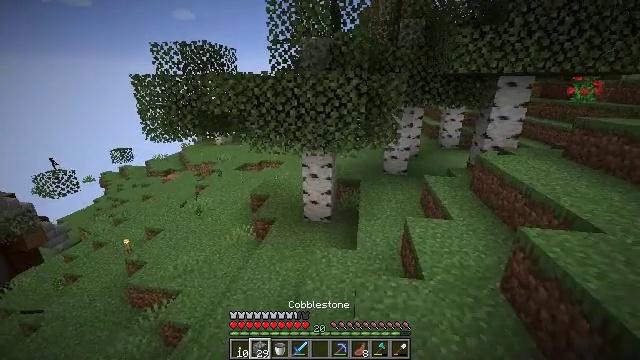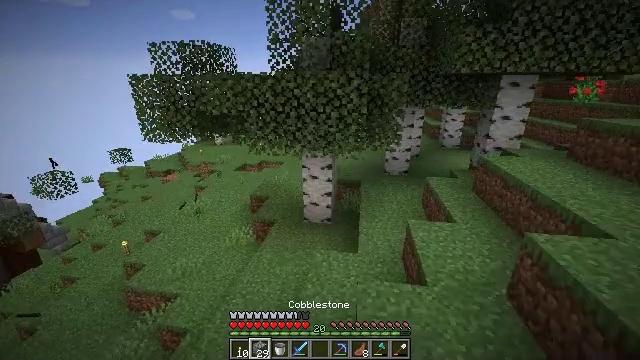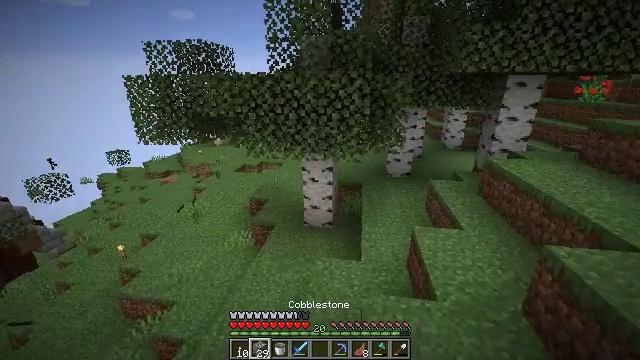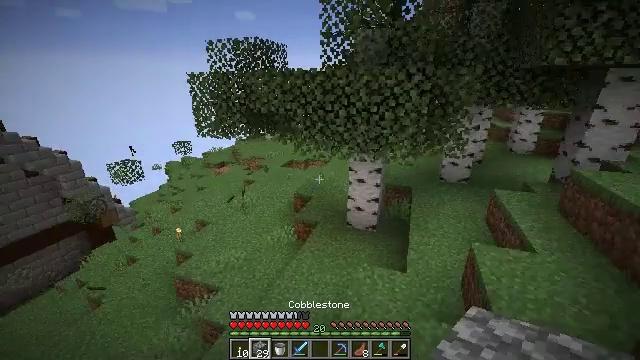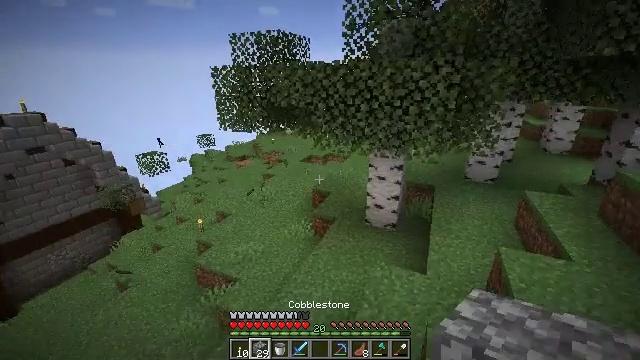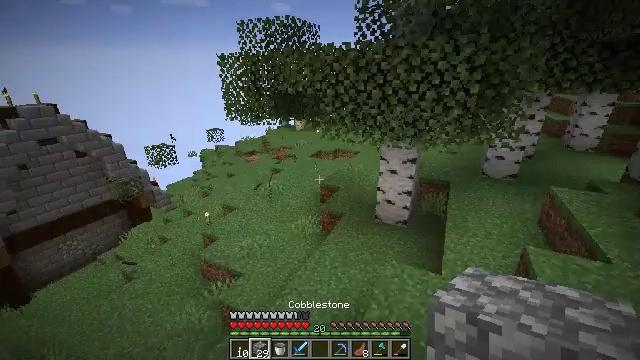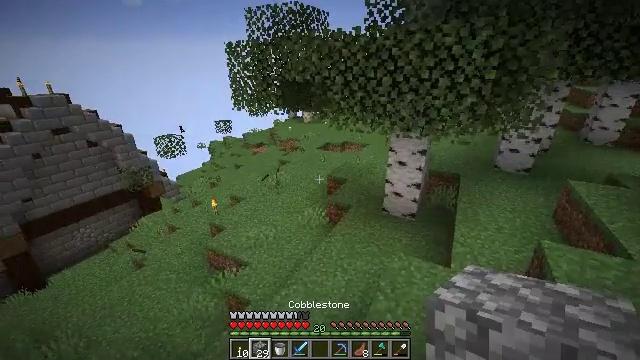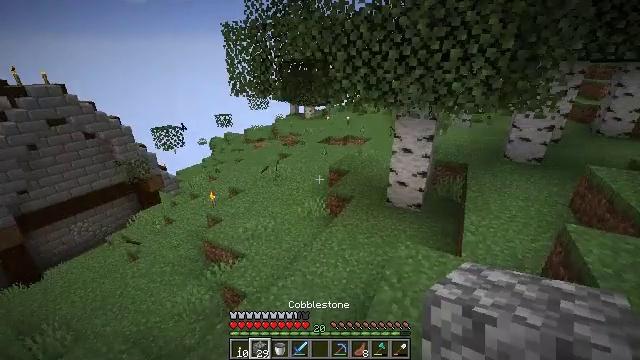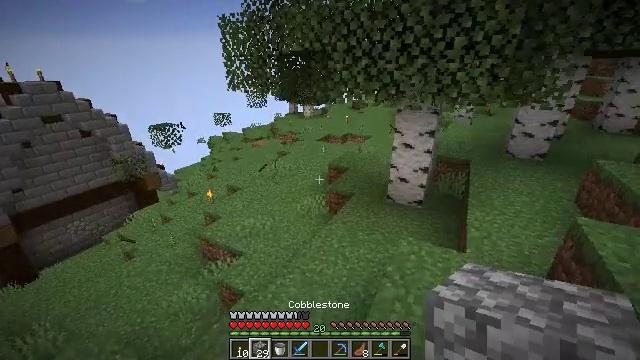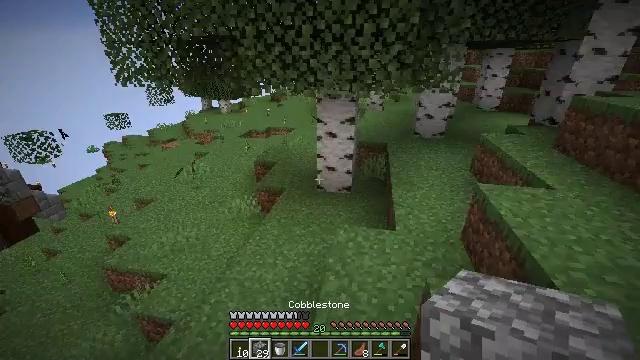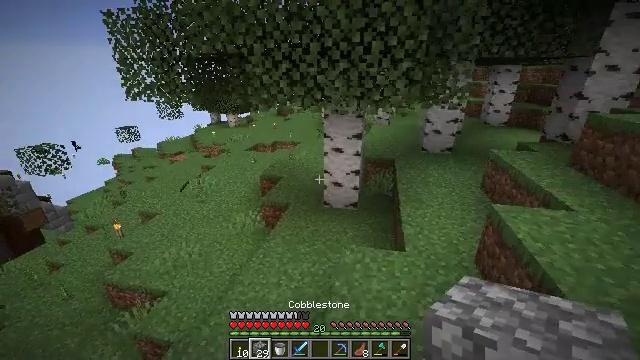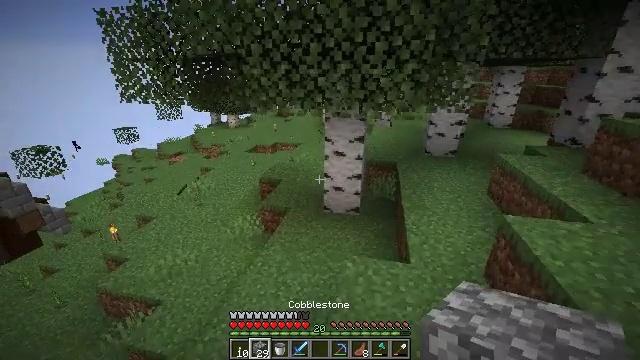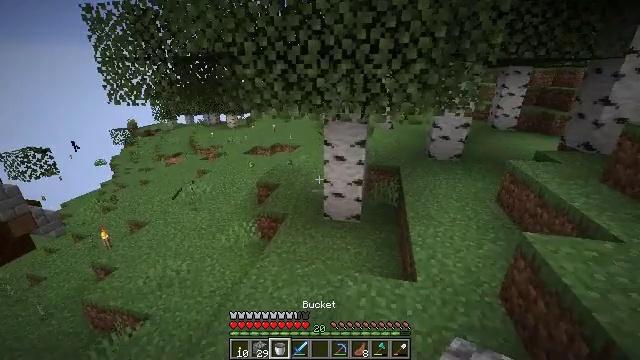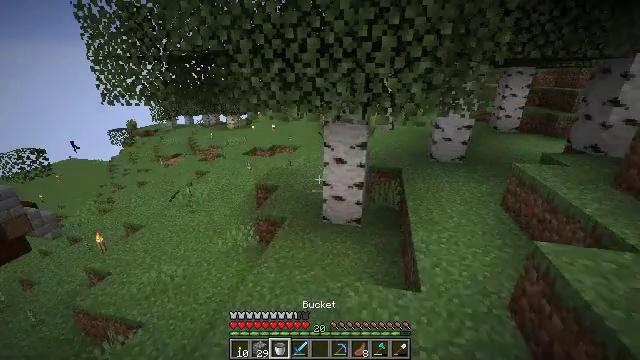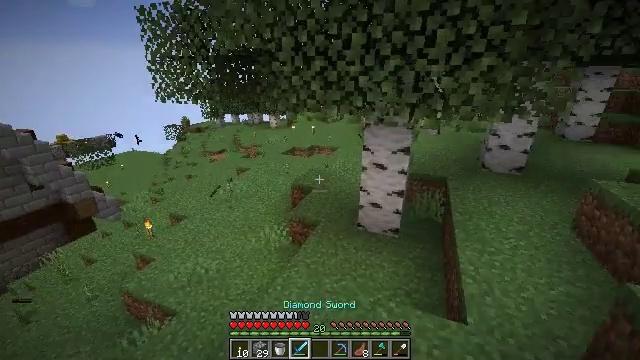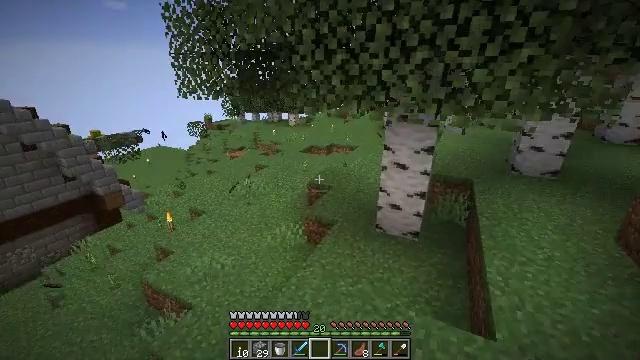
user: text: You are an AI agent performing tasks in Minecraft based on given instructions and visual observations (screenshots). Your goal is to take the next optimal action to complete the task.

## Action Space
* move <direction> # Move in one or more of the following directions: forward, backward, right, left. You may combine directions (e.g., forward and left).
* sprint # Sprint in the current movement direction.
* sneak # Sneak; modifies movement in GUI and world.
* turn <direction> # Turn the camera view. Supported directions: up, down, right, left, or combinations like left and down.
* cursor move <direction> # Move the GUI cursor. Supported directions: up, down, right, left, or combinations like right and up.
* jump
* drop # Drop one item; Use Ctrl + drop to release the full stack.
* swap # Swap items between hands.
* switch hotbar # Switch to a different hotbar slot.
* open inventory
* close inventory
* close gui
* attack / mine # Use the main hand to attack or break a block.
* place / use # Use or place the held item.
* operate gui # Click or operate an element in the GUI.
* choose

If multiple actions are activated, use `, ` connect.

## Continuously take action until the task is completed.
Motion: motion action
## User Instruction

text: Chop down the birch log.
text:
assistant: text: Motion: move forward, attack / mine
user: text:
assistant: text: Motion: move forward, attack / mine
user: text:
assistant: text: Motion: move forward, turn left, attack / mine
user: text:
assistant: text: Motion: move forward, turn left and down, attack / mine
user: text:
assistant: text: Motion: move forward, turn left, attack / mine
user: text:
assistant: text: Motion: move forward, turn left and down, attack / mine
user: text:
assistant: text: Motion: move forward, attack / mine
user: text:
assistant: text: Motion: move forward, attack / mine
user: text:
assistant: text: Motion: move forward, turn right and down, attack / mine
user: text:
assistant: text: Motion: move forward, turn left and up, attack / mine
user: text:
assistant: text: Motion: move forward, attack / mine
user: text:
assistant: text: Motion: move forward, attack / mine
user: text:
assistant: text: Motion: move forward, attack / mine
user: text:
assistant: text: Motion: move forward, turn left, attack / mine
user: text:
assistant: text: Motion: move forward, turn left, attack / mine
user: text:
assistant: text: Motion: move forward, turn left, attack / mine
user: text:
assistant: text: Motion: move forward, turn left, attack / mine
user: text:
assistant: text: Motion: move forward, turn left, attack / mine
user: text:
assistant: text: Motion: move forward, turn left, attack / mine
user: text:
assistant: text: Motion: turn left and down, attack / mine
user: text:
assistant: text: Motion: attack / mine
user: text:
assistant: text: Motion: attack / mine
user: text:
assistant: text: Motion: attack / mine, open inventory
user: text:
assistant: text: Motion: operate gui, open inventory
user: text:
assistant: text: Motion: operate gui
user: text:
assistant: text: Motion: operate gui
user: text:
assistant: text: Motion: cursor move right, operate gui
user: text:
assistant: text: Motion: cursor move right, operate gui
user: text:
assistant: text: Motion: operate gui
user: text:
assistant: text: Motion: cursor move down, operate gui